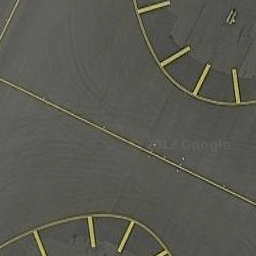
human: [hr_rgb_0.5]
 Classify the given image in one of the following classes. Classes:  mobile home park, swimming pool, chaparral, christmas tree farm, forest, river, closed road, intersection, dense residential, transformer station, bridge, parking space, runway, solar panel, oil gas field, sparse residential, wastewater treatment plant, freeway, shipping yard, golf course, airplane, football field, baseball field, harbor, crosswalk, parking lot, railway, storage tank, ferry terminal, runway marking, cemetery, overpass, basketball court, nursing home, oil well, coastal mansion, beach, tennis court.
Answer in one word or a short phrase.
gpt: runway marking